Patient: sex M, age 64
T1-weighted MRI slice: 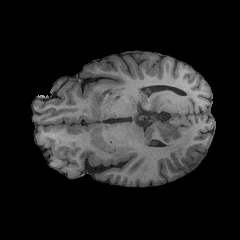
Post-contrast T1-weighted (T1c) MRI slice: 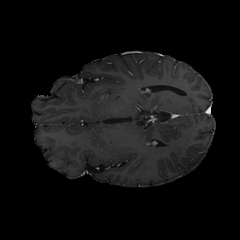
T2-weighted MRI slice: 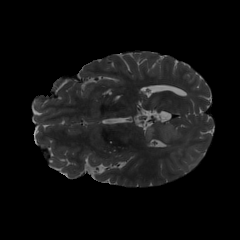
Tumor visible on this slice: yes
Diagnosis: Glioblastoma, IDH-wildtype
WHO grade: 4